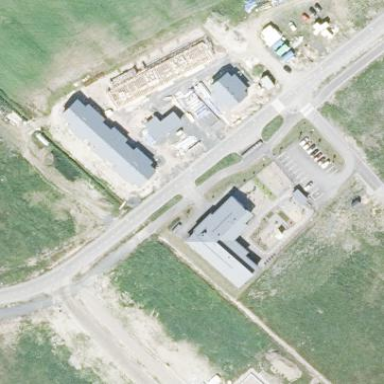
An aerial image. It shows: Kindergarten.